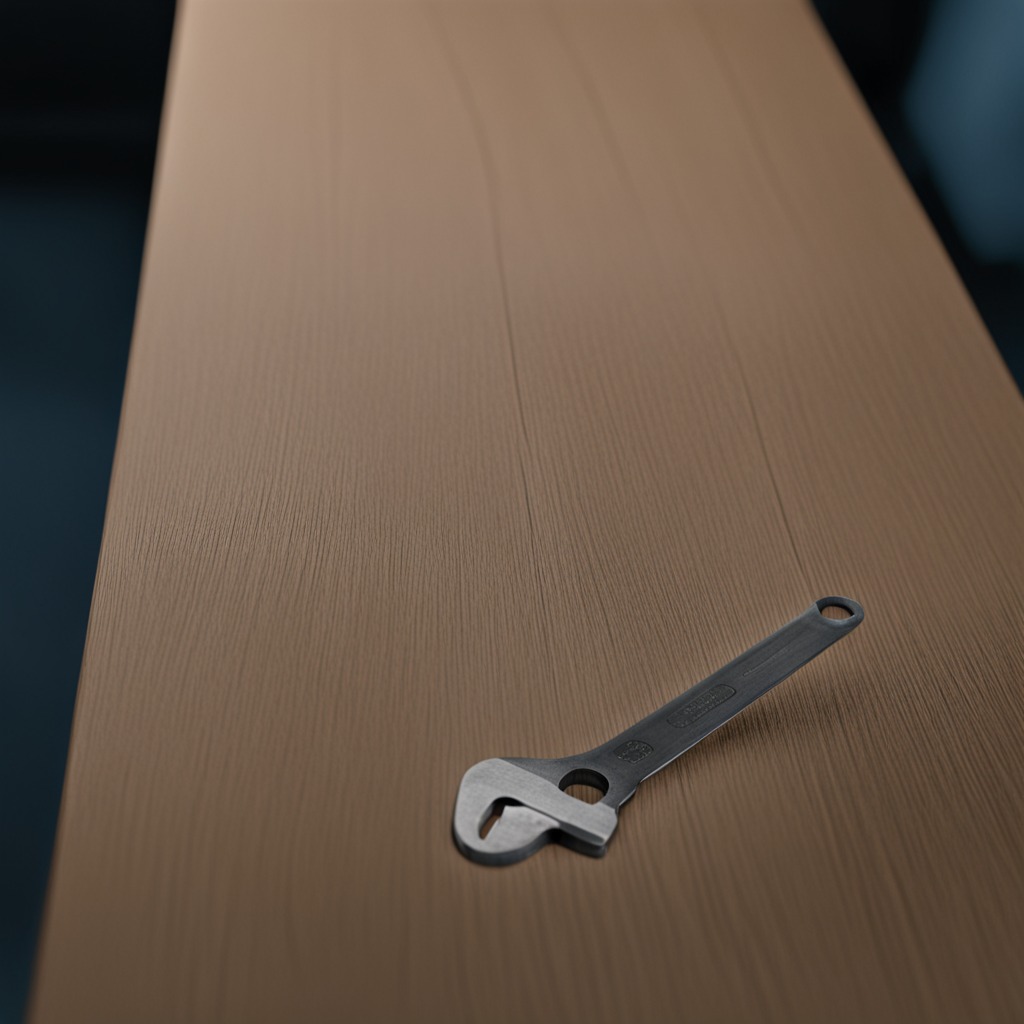
An wrench is lying on a table in a small garage at twilight.